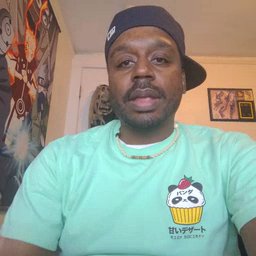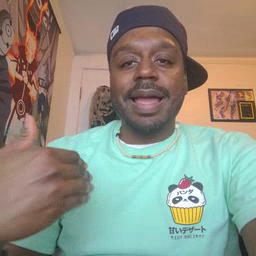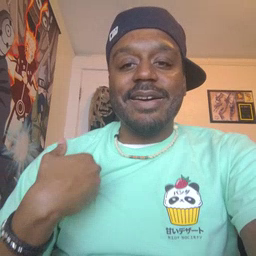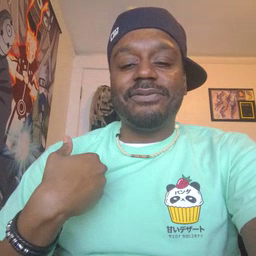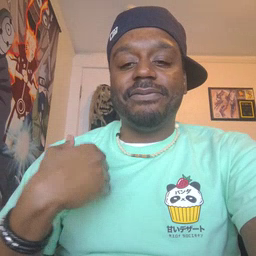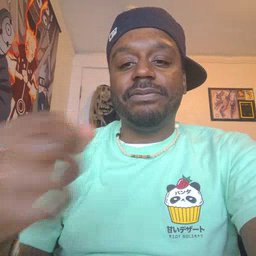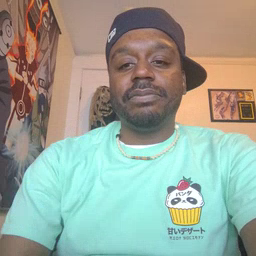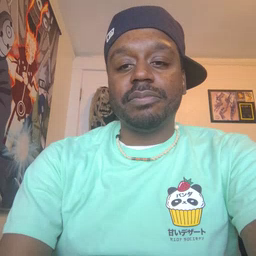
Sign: have